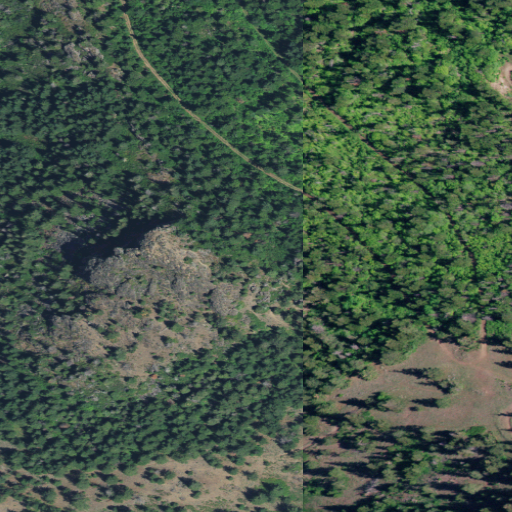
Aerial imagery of mountain in Idaho named Shasta Butte containing evergreen forest and shrub